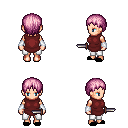
a pixel art fantasy rpg character, female body template, human, light skin, maroon tunic, white pants, pink plain hairstyle, white cloth bracers, black slippers, dagger, four views (front, back, left, right), 2x2 character sprite sheet, small pixel art, hard edges, no anti-aliasing